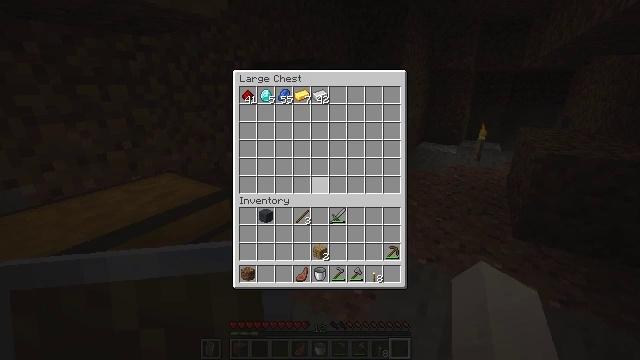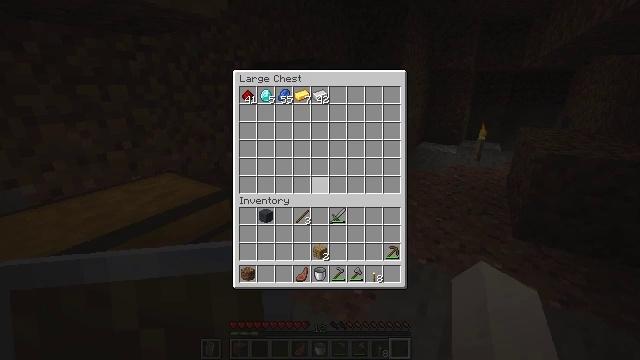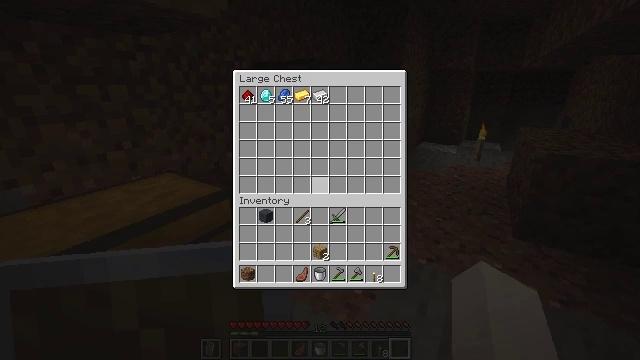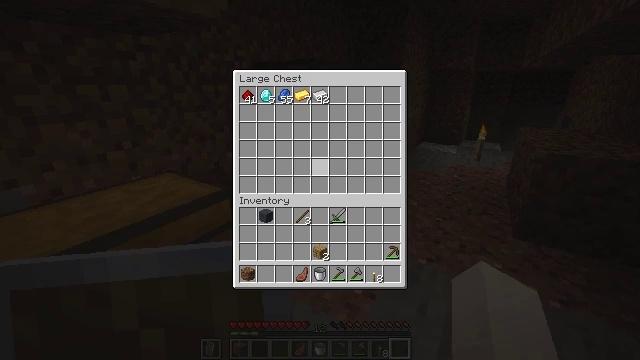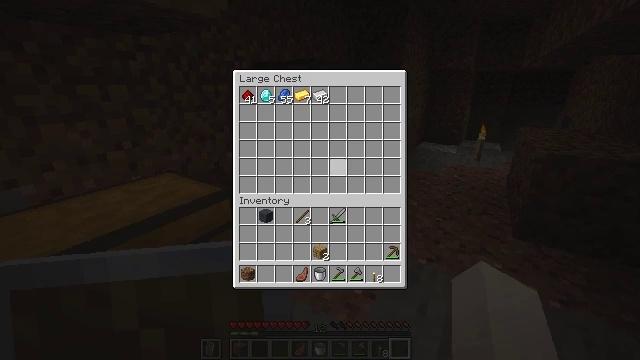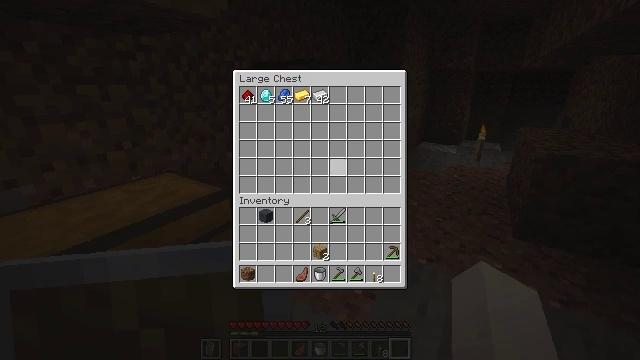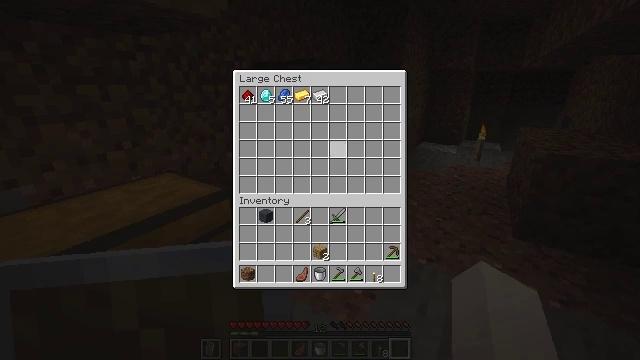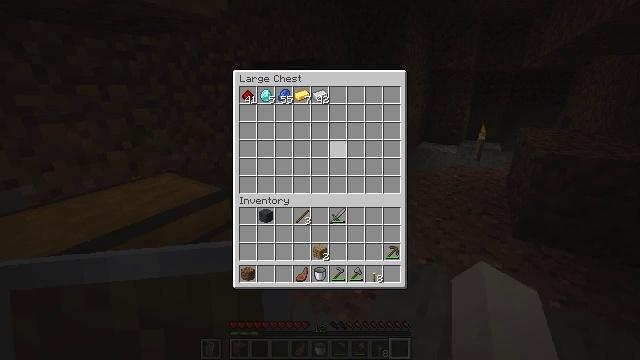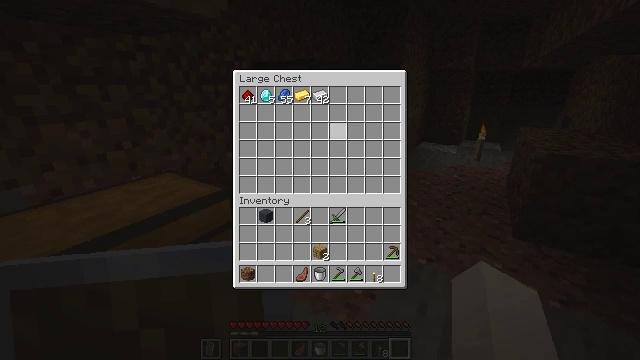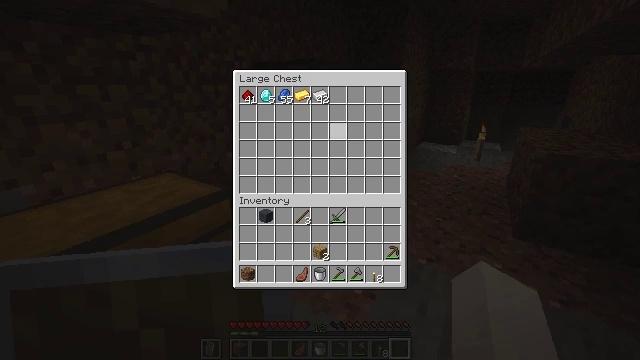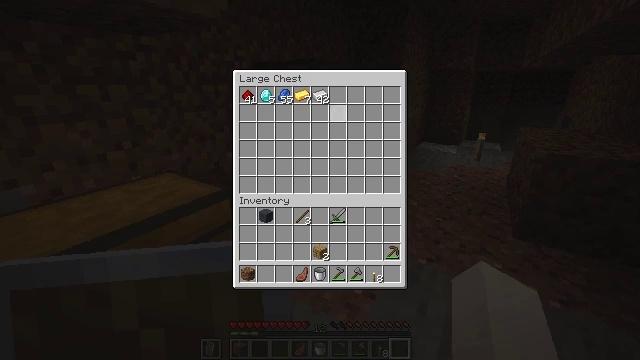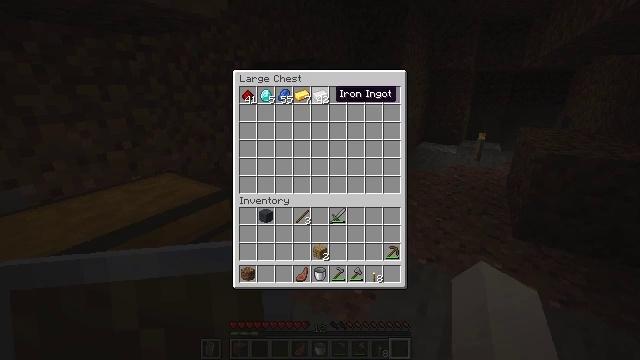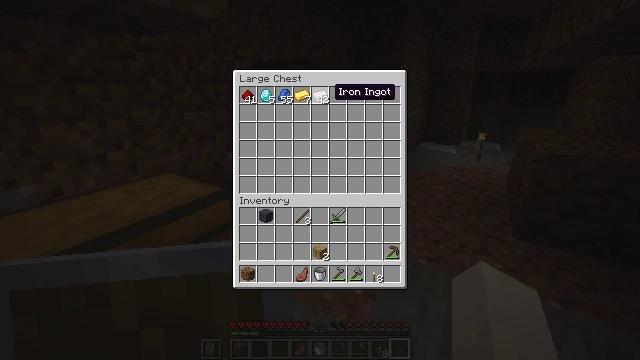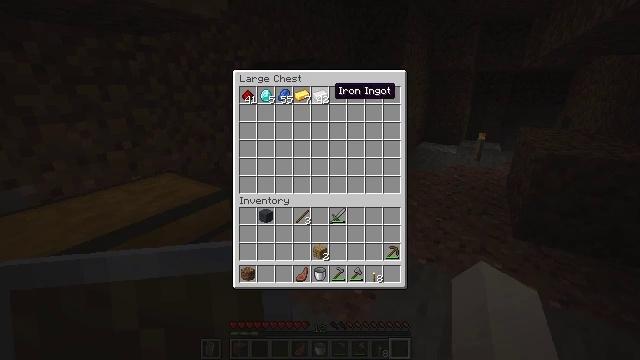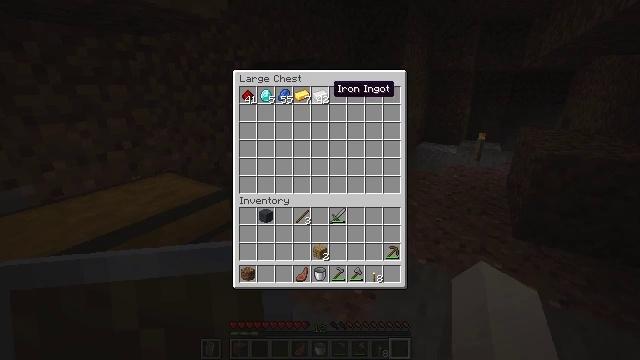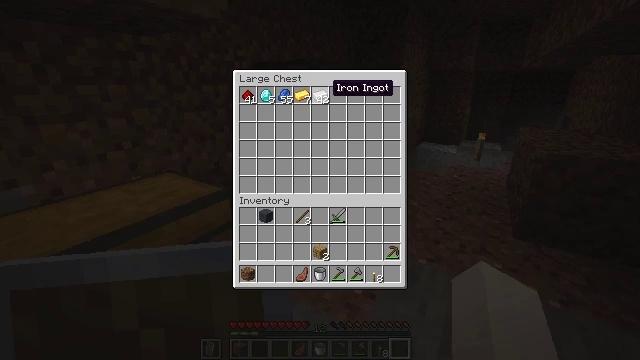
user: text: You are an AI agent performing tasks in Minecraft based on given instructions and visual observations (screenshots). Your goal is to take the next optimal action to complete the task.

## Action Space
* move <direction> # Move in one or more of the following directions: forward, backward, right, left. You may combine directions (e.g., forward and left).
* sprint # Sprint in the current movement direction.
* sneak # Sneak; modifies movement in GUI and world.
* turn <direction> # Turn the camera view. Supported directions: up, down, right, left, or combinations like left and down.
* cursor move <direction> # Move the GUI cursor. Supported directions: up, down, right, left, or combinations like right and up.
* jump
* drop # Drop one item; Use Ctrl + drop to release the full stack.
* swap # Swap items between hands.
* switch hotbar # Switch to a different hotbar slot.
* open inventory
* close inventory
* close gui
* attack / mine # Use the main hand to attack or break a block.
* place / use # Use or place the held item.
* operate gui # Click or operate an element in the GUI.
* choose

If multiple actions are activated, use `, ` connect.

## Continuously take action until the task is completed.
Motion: motion action
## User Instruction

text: Create an iron chestplate in the crafting table with iron ingots.
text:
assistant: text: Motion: no_op
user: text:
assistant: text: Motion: no_op
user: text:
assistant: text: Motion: no_op
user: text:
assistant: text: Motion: cursor move right and up
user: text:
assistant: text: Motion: sneak, cursor move up
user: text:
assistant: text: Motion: sneak, cursor move up
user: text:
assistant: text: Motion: sneak
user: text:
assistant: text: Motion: sneak, cursor move up
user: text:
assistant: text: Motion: sneak, cursor move up
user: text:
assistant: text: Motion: sneak, cursor move left and up
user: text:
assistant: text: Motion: sneak, cursor move up
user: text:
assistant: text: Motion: sneak
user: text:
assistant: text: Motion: sneak
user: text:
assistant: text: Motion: sneak
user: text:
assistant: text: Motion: sneak
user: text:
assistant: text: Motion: sneak
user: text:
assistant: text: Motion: sneak
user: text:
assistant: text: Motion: sneak
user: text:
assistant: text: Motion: sneak, choose
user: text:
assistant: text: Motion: sneak, choose
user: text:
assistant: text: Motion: sneak, choose
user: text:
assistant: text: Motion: sneak
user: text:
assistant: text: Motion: sneak
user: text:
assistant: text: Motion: sneak
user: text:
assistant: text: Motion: sneak, close gui
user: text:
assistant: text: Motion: turn right, open inventory
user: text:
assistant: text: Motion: turn right and down, open inventory
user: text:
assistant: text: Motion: turn right and down
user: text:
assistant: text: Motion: turn right
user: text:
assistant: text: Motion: turn right